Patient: sex F, age 54
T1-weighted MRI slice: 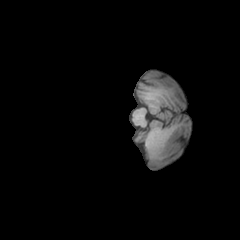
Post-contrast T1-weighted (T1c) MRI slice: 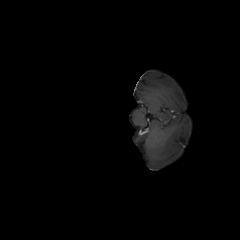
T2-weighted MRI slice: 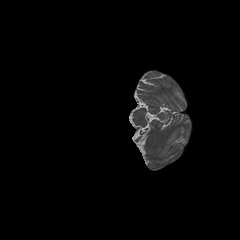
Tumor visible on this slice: no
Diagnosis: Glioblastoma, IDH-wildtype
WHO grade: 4